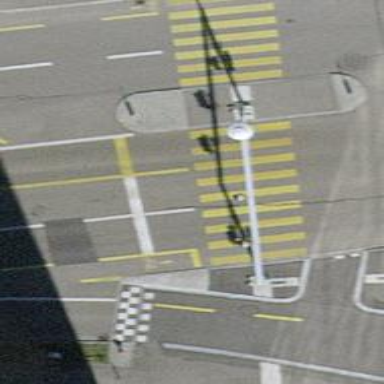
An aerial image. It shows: Zebra crossing with traffic signals.